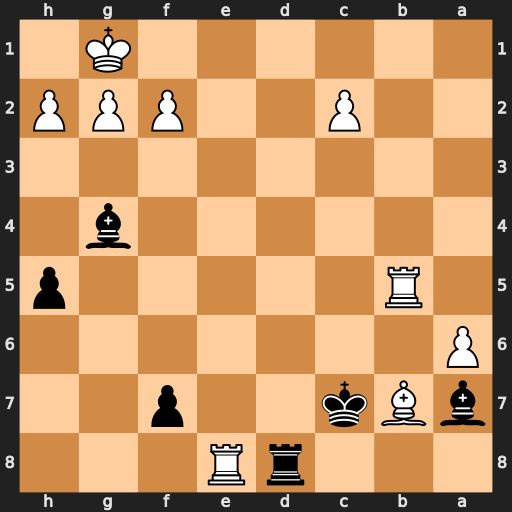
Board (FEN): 3rR3/bBk2p2/P7/1R5p/6b1/8/2P2PPP/6K1
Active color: b
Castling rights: -
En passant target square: -
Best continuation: Rd1+ Re1 Rxe1#